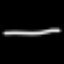
Label: line